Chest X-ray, PA view. Patient: 28 years old, sex F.
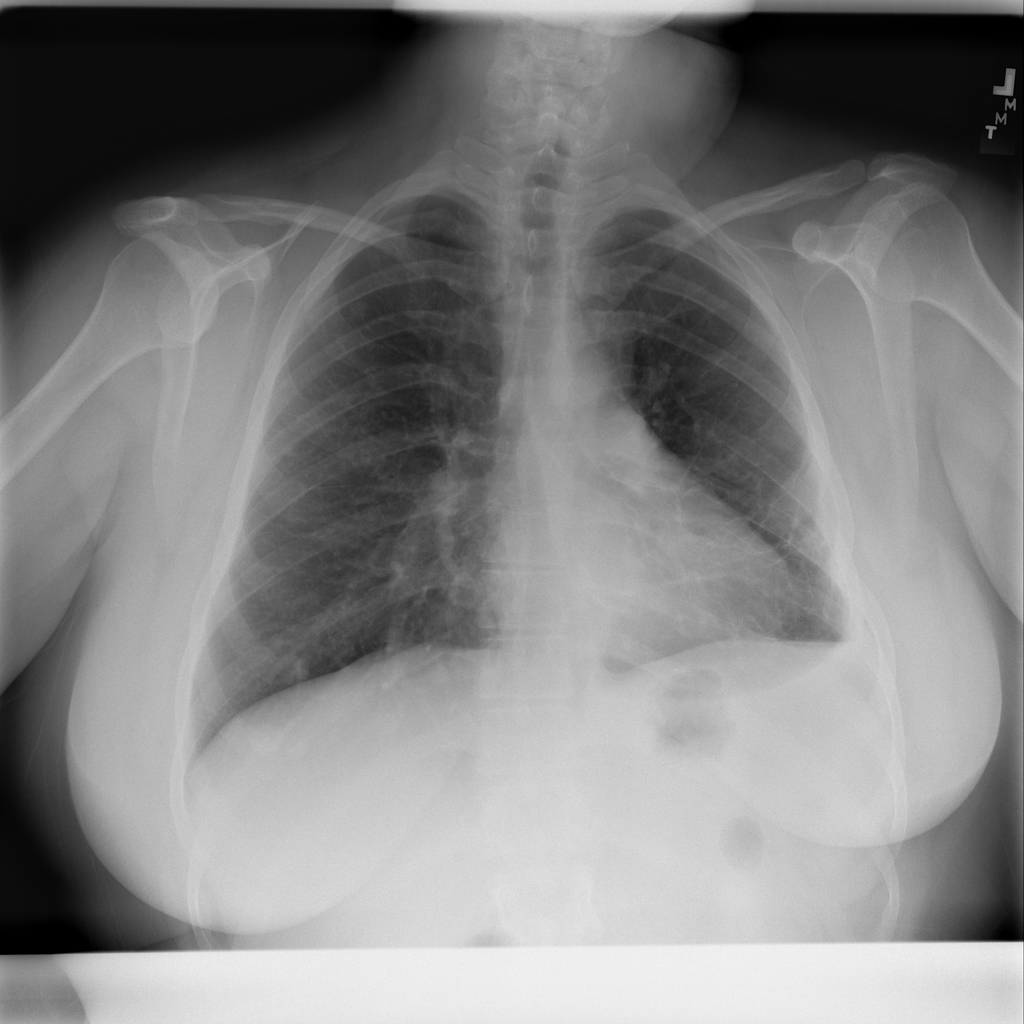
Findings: Fibrosis, Nodule